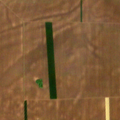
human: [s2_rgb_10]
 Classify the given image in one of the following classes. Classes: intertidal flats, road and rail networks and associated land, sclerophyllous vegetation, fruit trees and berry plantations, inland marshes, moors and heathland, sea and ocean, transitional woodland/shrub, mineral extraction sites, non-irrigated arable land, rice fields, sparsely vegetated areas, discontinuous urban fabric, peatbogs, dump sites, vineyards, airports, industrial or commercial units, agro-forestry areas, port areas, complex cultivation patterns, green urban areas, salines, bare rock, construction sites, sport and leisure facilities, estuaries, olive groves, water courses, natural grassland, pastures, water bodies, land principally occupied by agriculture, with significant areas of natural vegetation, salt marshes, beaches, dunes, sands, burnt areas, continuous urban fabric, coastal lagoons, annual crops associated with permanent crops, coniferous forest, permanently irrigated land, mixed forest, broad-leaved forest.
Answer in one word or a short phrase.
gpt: non-irrigated arable land